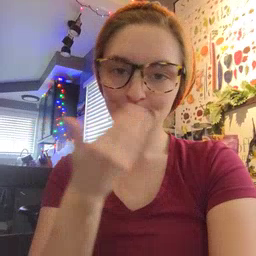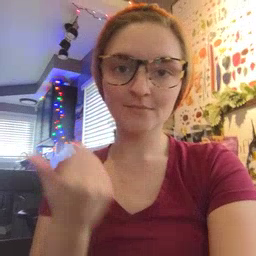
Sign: napkin